Question: Query the two cities in STATION with the shortest and longest CITY names, as well as their respective lengths (i.e.: number of characters in the name). If there is more than one smallest or largest city, choose the one that comes first when ordered alphabetically.
The STATION table is described as follows:

For example, CITY has four entries: 'DEF, ABC, PQRS and WXY.'
'''
ABC 3
PQRS 4
'''
Explanation
When ordered alphabetically, the CITY names are listed as ABC, DEF, PQRS, and WXY, with lengths and . The longest name is PQRS, but there are options for shortest named city. Choose ABC, because it comes first alphabetically.
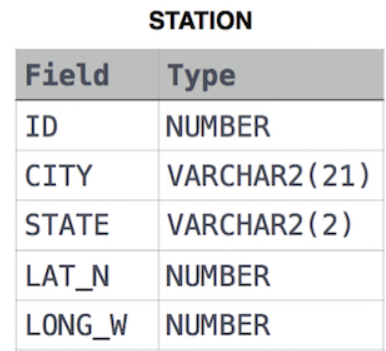
Answer: A little bit of analytic functions; sample data in lines #1 - 6; query begins at line #7.
'''
SQL> with station (city) as
2 (select 'DEF' from dual union all
3 select 'ABC' from dual union all
4 select 'PQRS' from dual union all
5 select 'WXY' from dual
6 )
7 select city, len
8 from (select city,
9 length(city) len,
10 rank() over (partition by length(city) order by city) rn
11 from station
12 )
13 where rn = 1
14 order by city;
CITY LEN
---- ----------
ABC 3
PQRS 4
SQL>
'''
---
Reading your comment, it seems you want something like this:
'''
SQL> with station (city) as
2 (select 'DEF' from dual union all
3 select 'ABC' from dual union all
4 select 'PQRS' from dual union all
5 select 'WXY' from dual union all
6 select 'XX' from dual union all
7 select 'ABCDE' from dual
8 )
9 select city, len
10 from (select city,
11 length(city) len,
12 rank() over (order by length(city) , city) rna,
13 rank() over (order by length(city) desc, city) rnd
14 from station
15 )
16 where rna = 1
17 or rnd = 1
18 order by len, city;
CITY LEN
----- ----------
XX 2
ABCDE 5
SQL>
'''